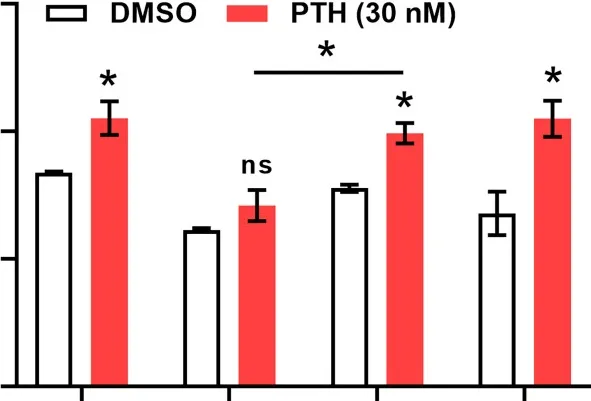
Measurement of cAMP levels in response to PTH. Intracellular cAMP levels in all groups following treatment with dimethyl sulfoxide (control) or 30 nM PTH. *P < 0.05, ns for no significance. .
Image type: chart (chart)